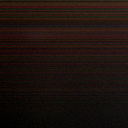
Screen state: off